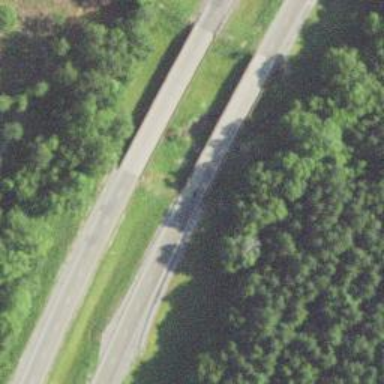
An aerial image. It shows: Viaduct bridge over motorway.